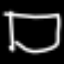
Label: square